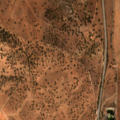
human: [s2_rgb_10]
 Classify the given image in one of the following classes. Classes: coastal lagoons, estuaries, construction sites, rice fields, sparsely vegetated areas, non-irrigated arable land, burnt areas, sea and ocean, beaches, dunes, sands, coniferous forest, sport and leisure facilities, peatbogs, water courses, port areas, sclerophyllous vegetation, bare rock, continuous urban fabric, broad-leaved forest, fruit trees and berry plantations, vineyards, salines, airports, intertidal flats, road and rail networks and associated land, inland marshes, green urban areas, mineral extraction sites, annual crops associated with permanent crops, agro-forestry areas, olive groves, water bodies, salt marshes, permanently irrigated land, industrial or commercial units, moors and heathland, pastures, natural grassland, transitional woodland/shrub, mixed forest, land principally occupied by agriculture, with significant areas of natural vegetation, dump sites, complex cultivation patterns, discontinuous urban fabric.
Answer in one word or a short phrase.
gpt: non-irrigated arable land, pastures, agro-forestry areas